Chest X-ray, AP view. Patient: 64 years old, sex M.
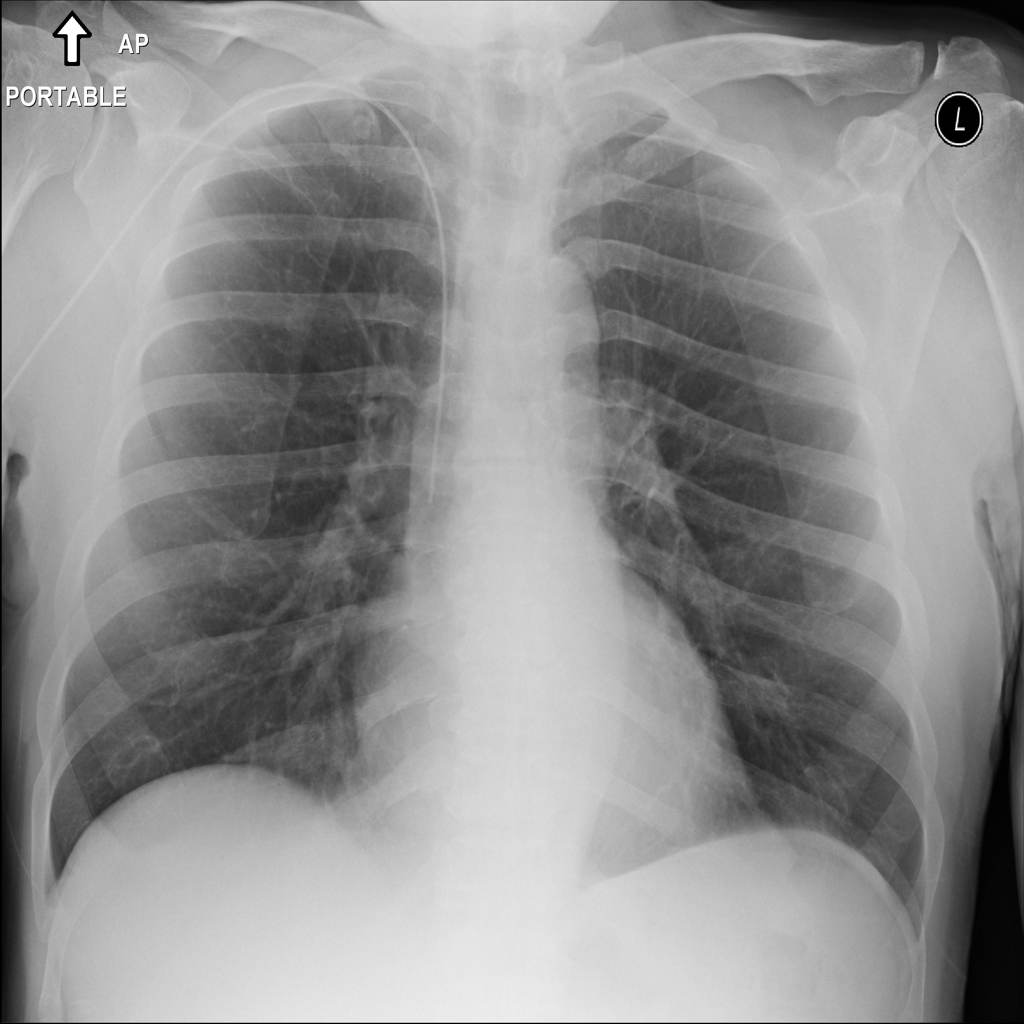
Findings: No Finding